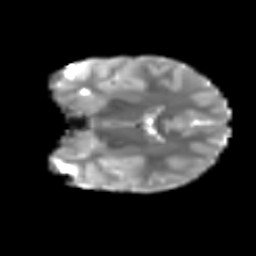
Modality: T2w
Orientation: coronal
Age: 8
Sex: male
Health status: ill
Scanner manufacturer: ge
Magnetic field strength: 3 T
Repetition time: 6.752 s
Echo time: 0.079 s